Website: macys
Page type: customer-info-address
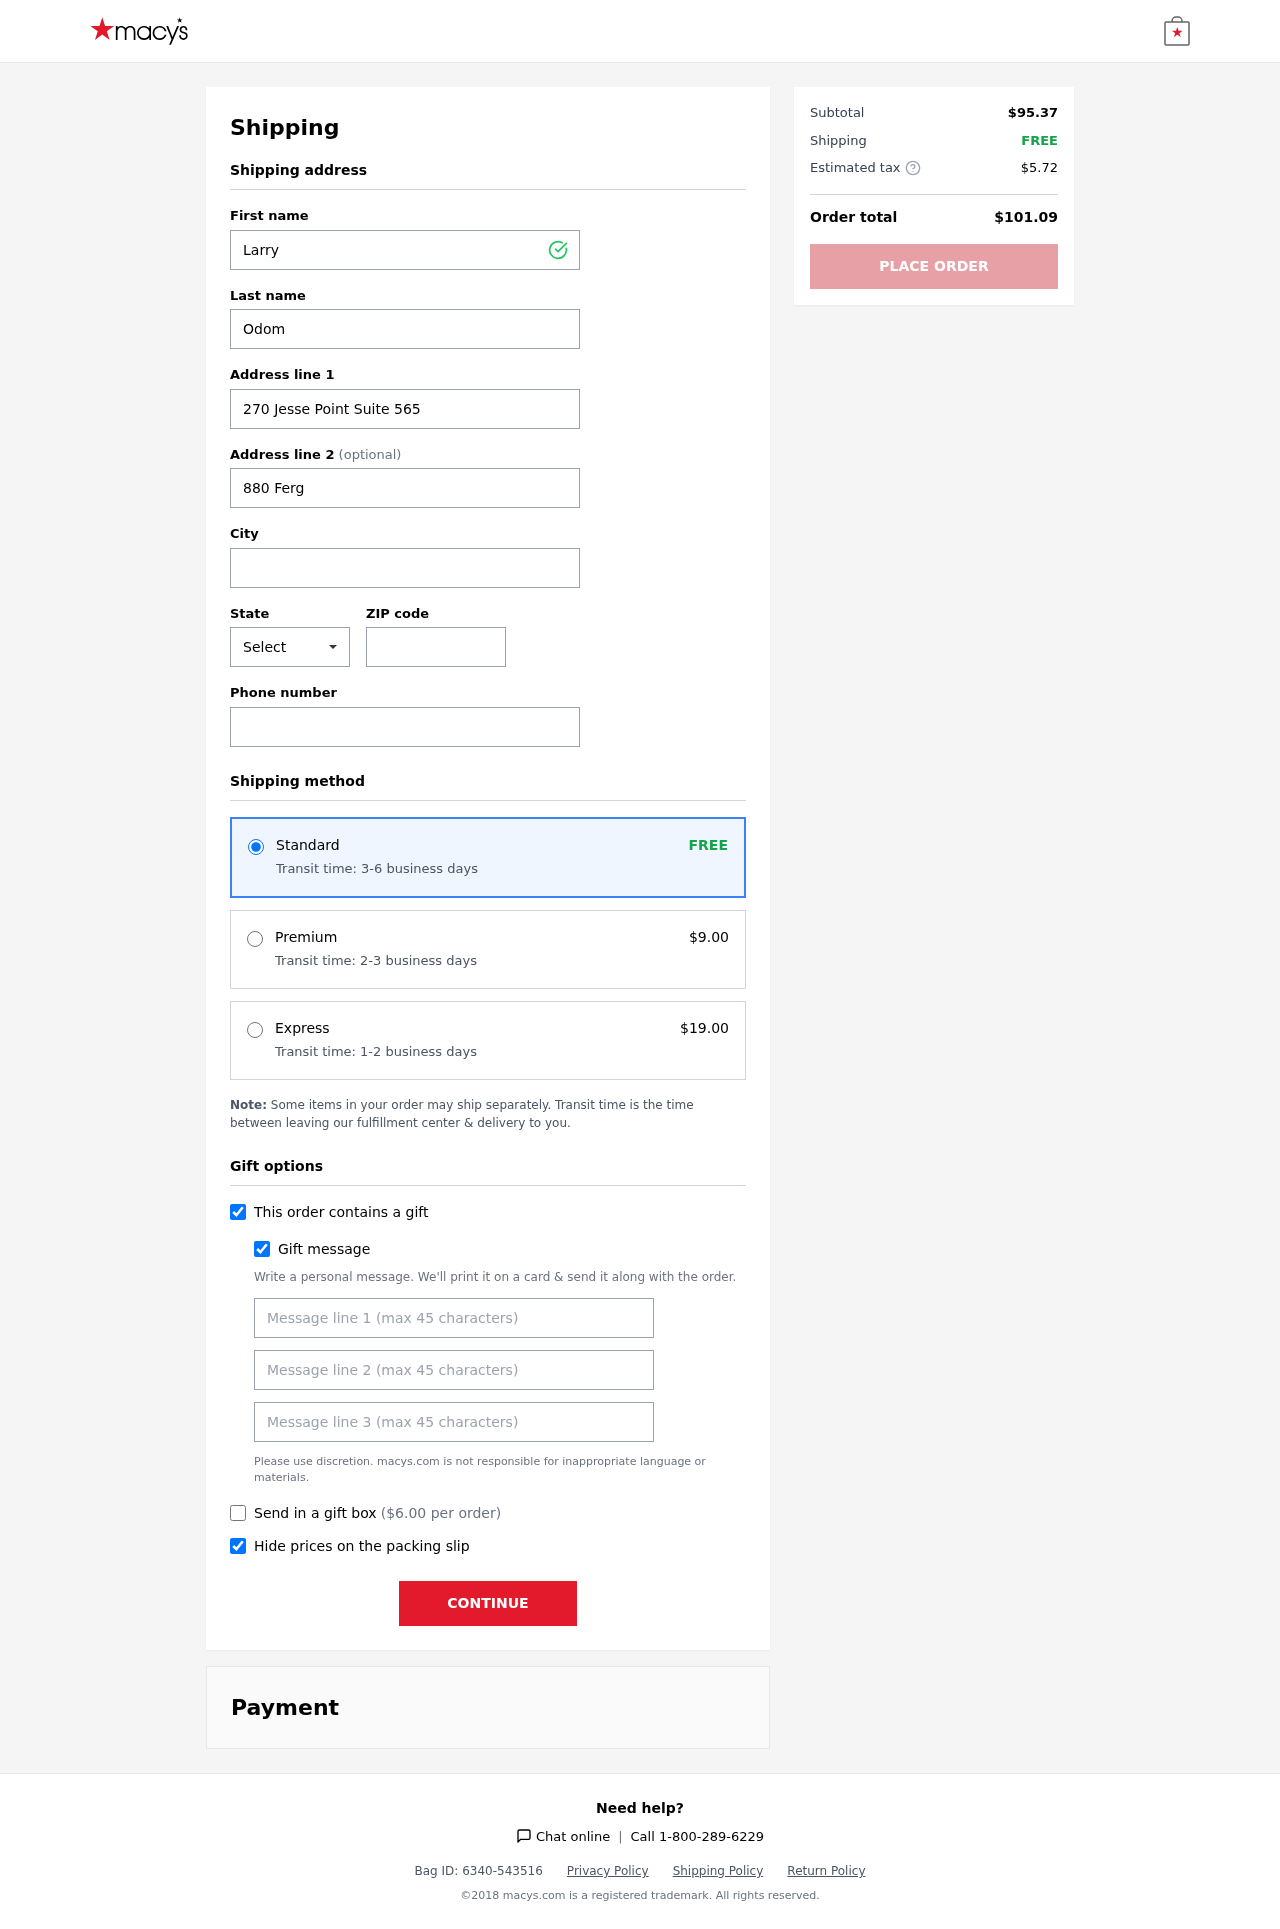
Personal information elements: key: PII_CITY
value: Wendystad
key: PII_FIRSTNAME
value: Larry
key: PII_GIFT_MESSAGE
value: Hey Daniel, I remember you mentioning your love for tacos, so I thought these would be perfect for your next cook-up! Can’t wait to see what delicious creations you whip up. Enjoy!  Larry
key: PII_LASTNAME
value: Odom
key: PII_PHONE
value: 3564459119
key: PII_POSTCODE
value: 18311
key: PII_STATE_ABBR
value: DC
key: PII_STREET
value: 270 Jesse Point Suite 565
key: PII_STREET2
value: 880 Ferguson Camp
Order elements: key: ORDER_SHIPPING_STANDARD
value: FREE
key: ORDER_SHIPPING_STANDARD_TIME
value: Transit time: 3-6 business days
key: ORDER_SHIPPING_PREMIUM
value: $9.00
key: ORDER_SHIPPING_PREMIUM_TIME
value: Transit time: 2-3 business days
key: ORDER_SHIPPING_EXPRESS
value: $19.00
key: ORDER_SHIPPING_EXPRESS_TIME
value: Transit time: 1-2 business days
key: ORDER_GIFT_BOX_FEE
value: $6.00
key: ORDER_SUBTOTAL
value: $95.37
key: ORDER_SHIPPING_COST
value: FREE
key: ORDER_TAX
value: $5.72
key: ORDER_TOTAL
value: $101.09